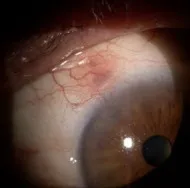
Two months after the initial presentation. Nodular episcleritis (A).
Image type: ophthalmic_imaging (slit_lamp_photograph)